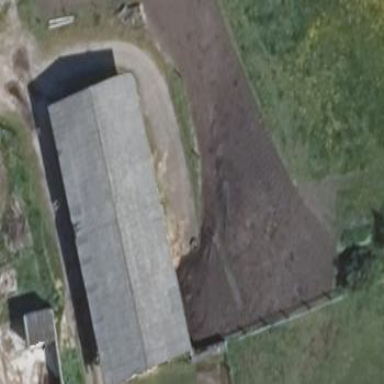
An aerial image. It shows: Gabled grey roof on farm auxiliary building. The roof is oriented along the length of the structure.